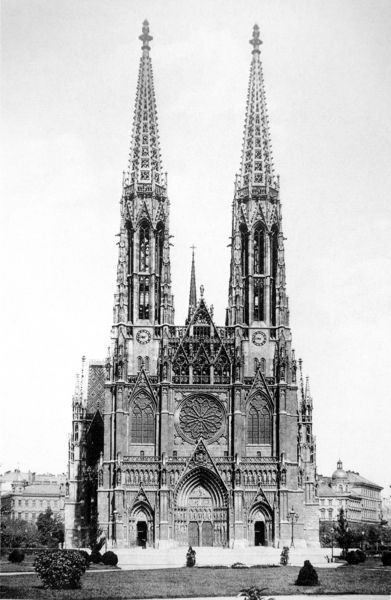
Titel: Votivkirche in Wien
Künstler: Heinrich von Ferstel
Standort: Wien
Institution: Votivkirche
Schlagwörter: gott, himmel, weiß, bäume, kirchturm, stadt, fenster, frankreich, grau, schwarz, strasse, tür, dach, gebäude, gras, haus, park, rasen, rose, weg, wiese, architektur, spitze, stein, häuser, strauch, busch, büsche, gebüsch, kirche, sträucher, pflanzen, frontal, gotik, turm, schiffe, ansicht, fassade, türen, zwei, giebel, ziegel, platz, rundbogen, erhaben, treppe, spitz, ornamente, verzierung, uhr, stufe, stufen, hoch, tor, foto, fotografie, kirchtürme, photographie, bögen, eingang, kirchenturm, religion, türme, dom, himmeö, groß, schwarz-weiss, beten, münster, kathedrale, photo, dreiecksgiebel, portal, portale, gotisch, rosette, religiös, haüser, wien, gothik, sakral, verzierungen, sakralbau, archivolte, bauwerk, maßwerk, tympanon, doppeltürme, zweiturmfassade, fensterrose, fialen, gotteshaus, geibel, gewände, neogotik, neugotik, archikektur, krabben, kriechblume, kruez, portalle, uhren, votivkirche, zwei türme, ringstraße, stufenportal, gotografie, zweiturmfasade